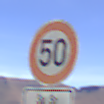
Verkehrszeichen: Geschwindigkeit50
Zusatzzeichen unten: ZeitangabenMitBeschraenkungAufWochentage9
Umgebung: Outdoor, Nature
Tageszeit: Midday
Wetter: Clear
Licht: Natural
Jahreszeit: NotSpecified
Kontrast: HighContrast